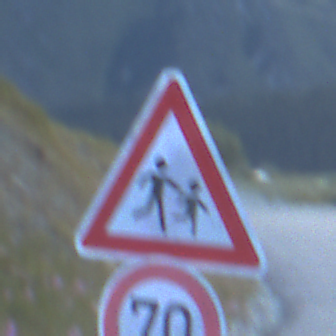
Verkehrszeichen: KinderLinks
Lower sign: Geschwindigkeit70
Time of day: SunriseSunset
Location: Outdoor (RoadRail)
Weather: Clear
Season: NotSpecified
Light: Natural